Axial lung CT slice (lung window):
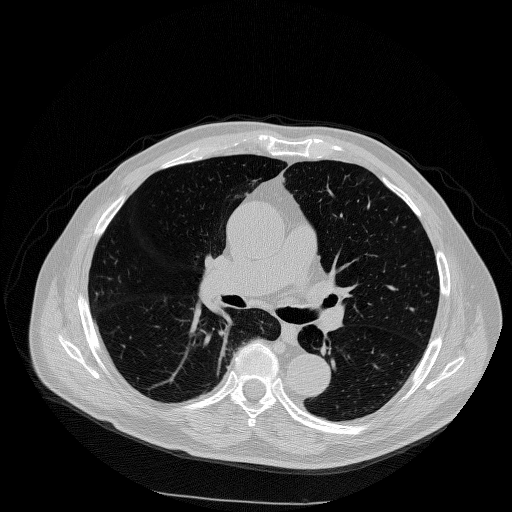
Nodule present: no